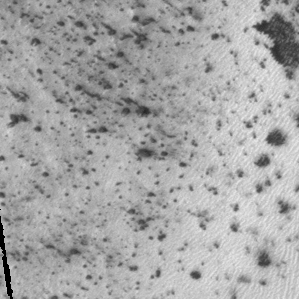
Label: frost